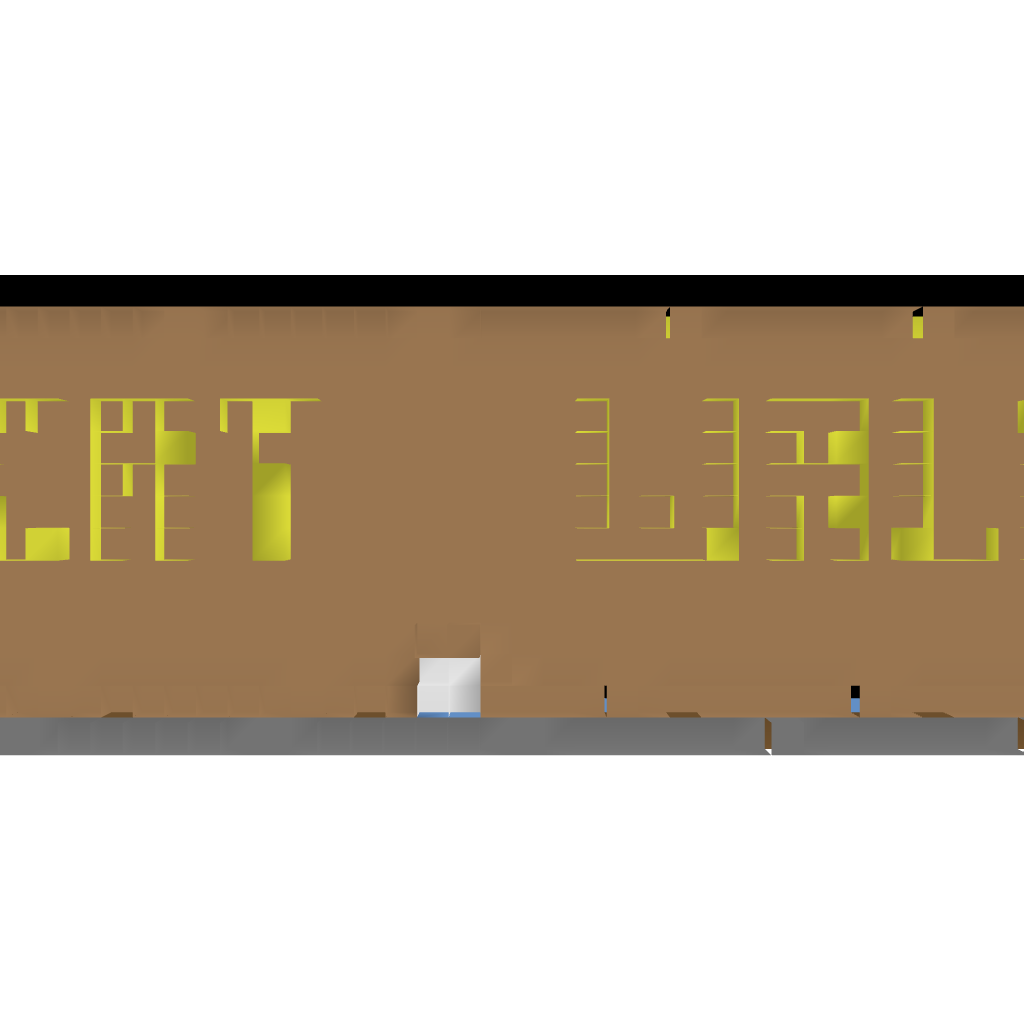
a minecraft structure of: The Cat Walk good quality